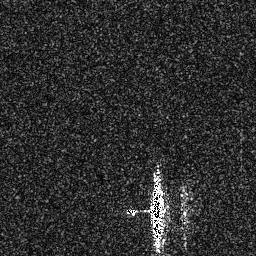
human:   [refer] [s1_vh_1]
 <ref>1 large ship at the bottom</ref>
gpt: <box>[[57, 65, 65, 96, 0]]</box>